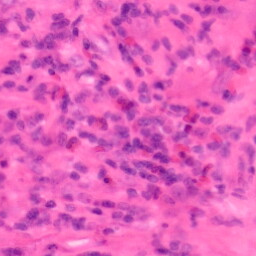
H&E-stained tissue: Colon